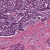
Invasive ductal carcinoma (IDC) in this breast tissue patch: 1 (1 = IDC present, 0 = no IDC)